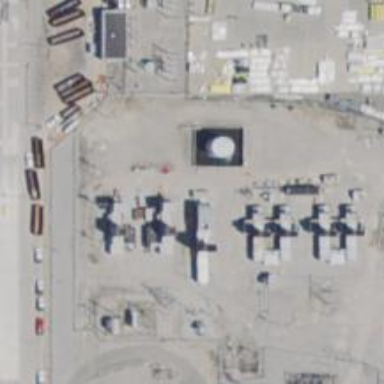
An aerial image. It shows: Gas turbine generator.